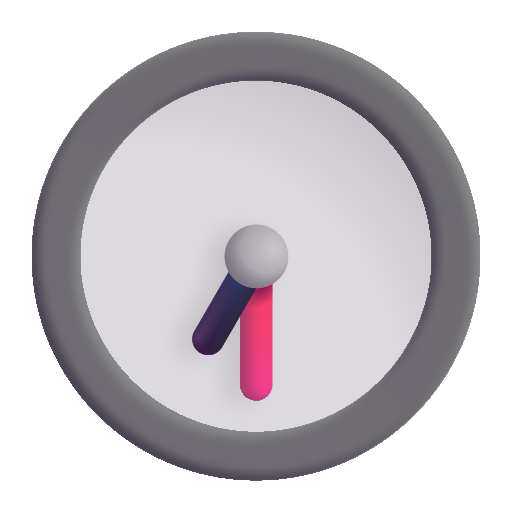
seven thirty color